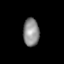
Tissue: lung
Cell type: Others
Senescence score: 0.242
Nuclear area (px): 441
Mean DAPI intensity: 139.989